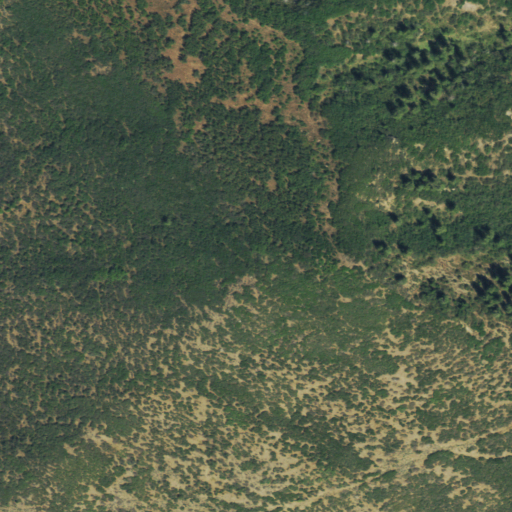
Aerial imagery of mountain in Colorado named Horse Mountain containing deciduous forest, shrub, mixed forest, and evergreen forest